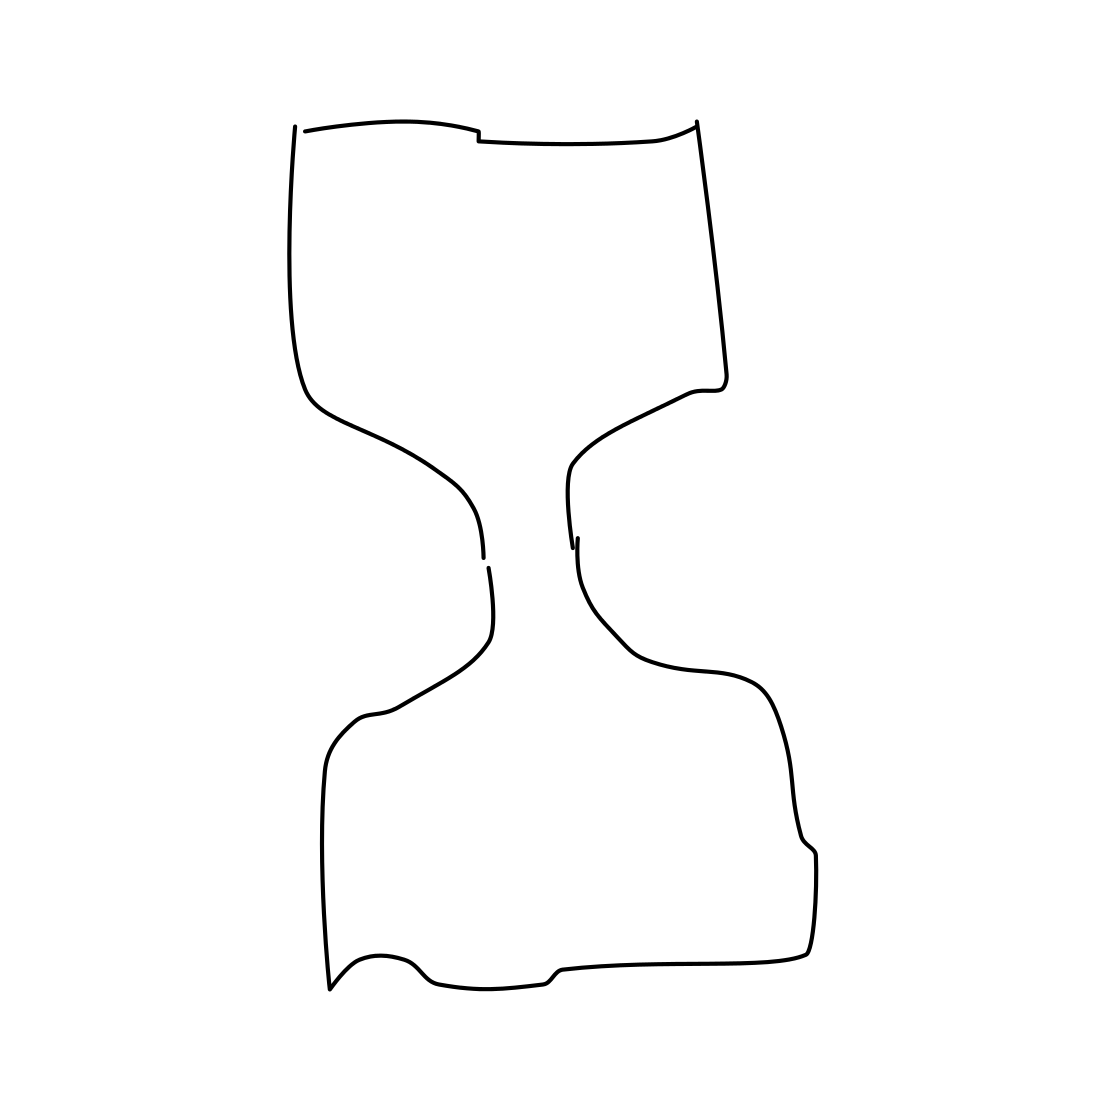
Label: hourglass